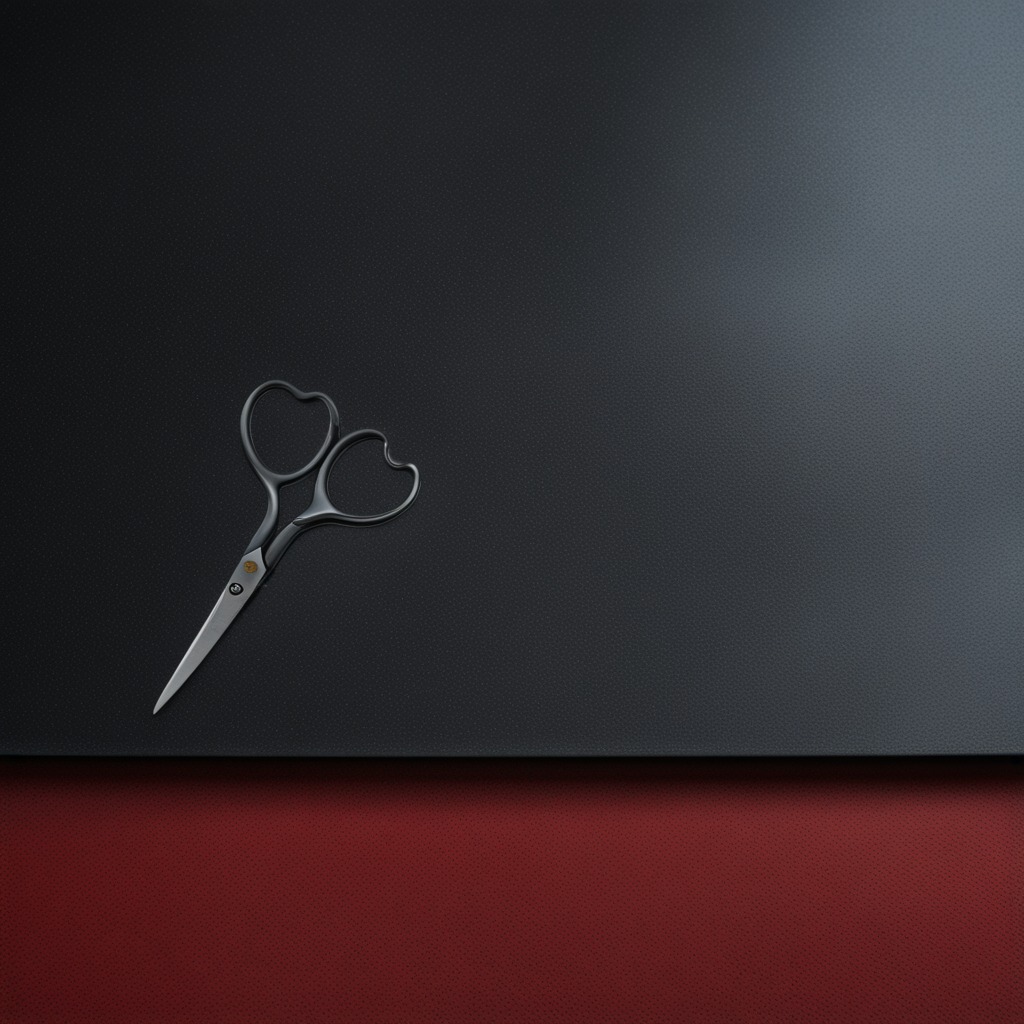
A scissor is lying on the granite tabletop.